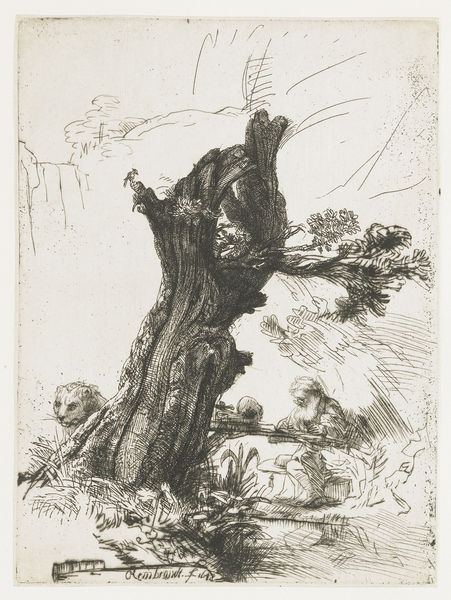
Titel: Hieronymus bij de knotwilg
Künstler: Rembrandt Harmensz. van Rijn
Standort: Amsterdam
Institution: Rijksmuseum
Schlagwörter: barbe, homme, gravure, arbre, signature, lion, encre, fauve, rembrandt, lunettes, souche, tigre, encore forte